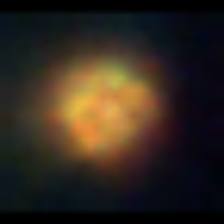
Taxon: NanoPlankton
Group: Other